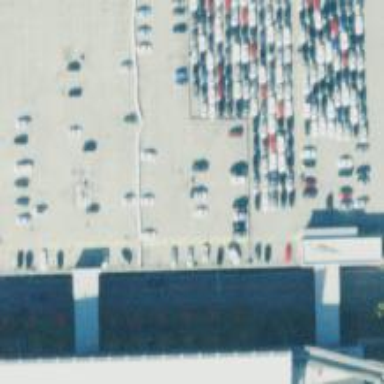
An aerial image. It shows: Car rental facility.